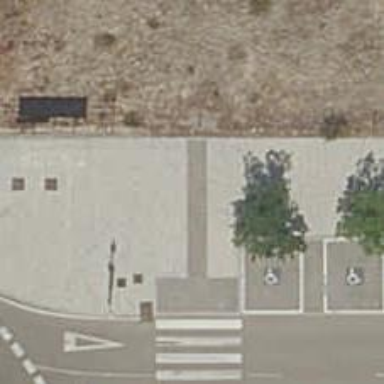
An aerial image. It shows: Sidewalk.